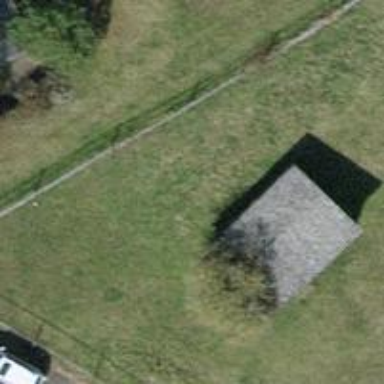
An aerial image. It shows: Shed.